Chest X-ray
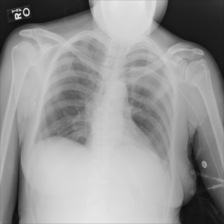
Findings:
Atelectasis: negative
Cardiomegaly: negative
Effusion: negative
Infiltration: negative
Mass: negative
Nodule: negative
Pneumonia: negative
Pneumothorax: negative
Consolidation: negative
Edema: negative
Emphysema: negative
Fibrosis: negative
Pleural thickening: negative
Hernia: negative